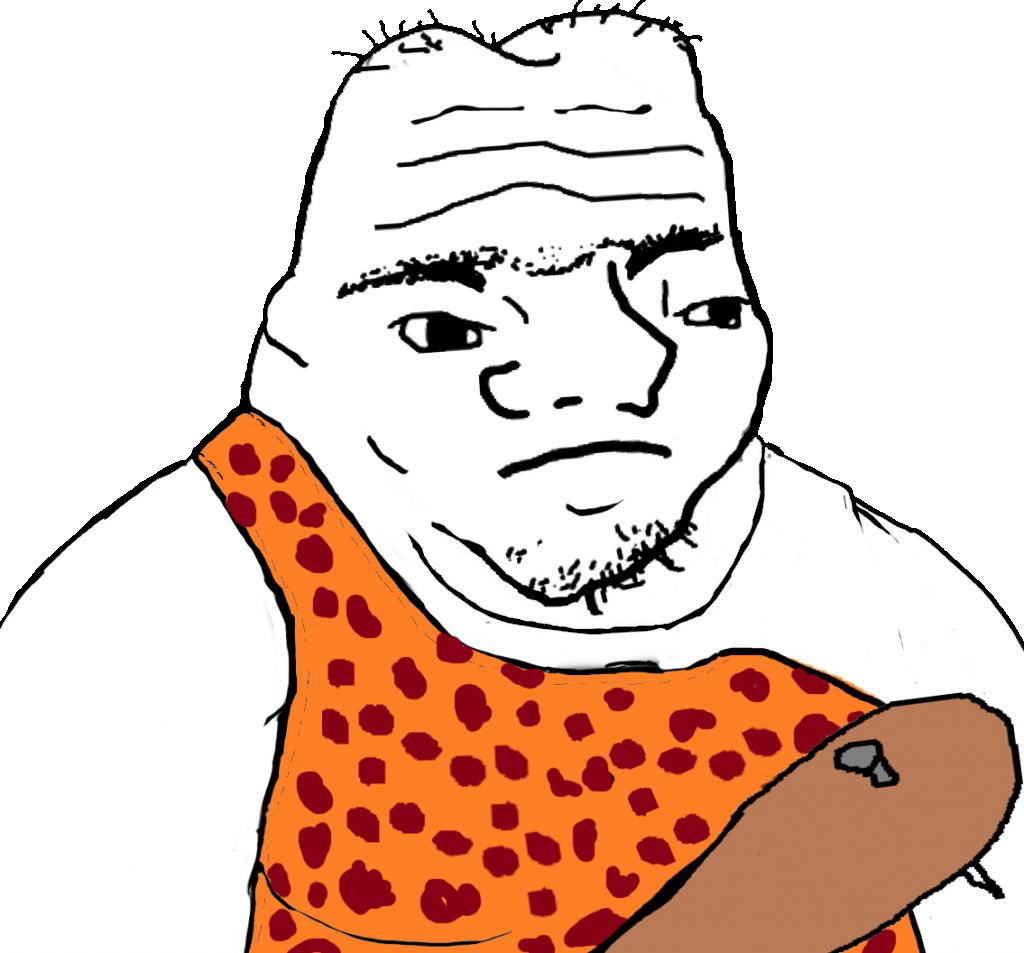
Label: 5_Grug